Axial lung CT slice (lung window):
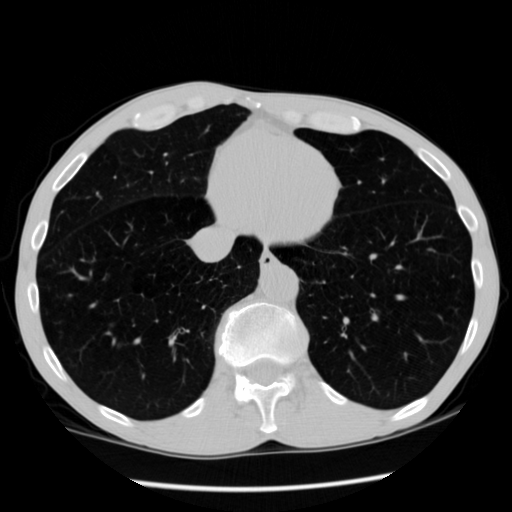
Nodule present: no